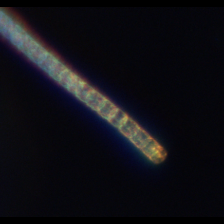
Taxon: Guinardia
Group: Diatoms